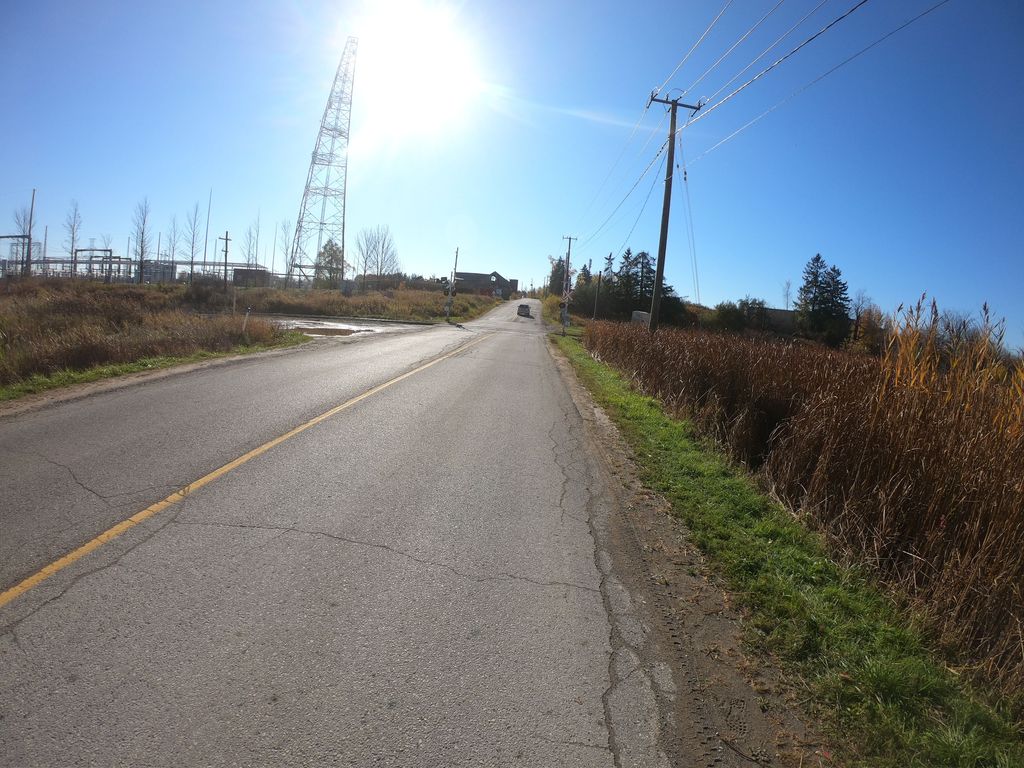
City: kitchener-waterloo